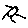
Label: sun